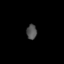
Tissue: lung
Cell type: Epithelial cells
Senescence score: 0.2047
Nuclear area (px): 149
Mean DAPI intensity: 81.738